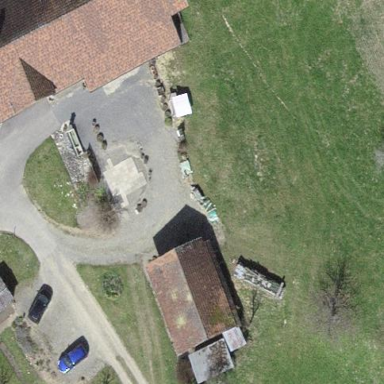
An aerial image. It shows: Farmyard area.